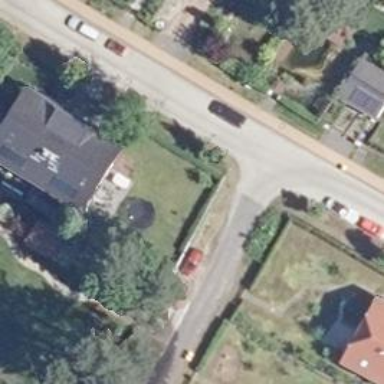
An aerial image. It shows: Residential road.